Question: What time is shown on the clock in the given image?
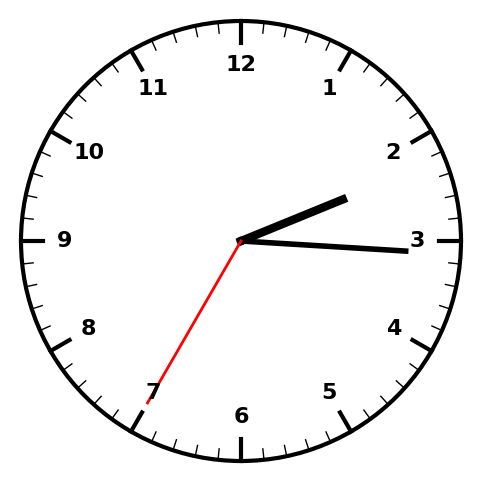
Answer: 02:15:35